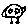
Label: bird